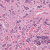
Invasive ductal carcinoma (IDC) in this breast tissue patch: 0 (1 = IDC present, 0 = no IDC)